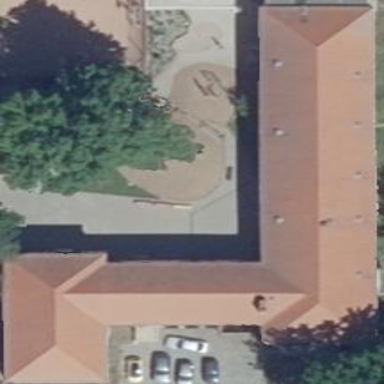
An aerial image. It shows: School building.